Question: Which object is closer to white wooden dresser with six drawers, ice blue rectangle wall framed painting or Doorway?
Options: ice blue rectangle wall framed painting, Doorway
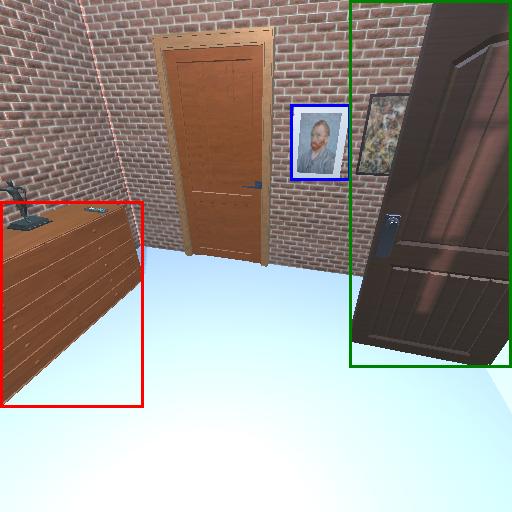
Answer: ice blue rectangle wall framed painting